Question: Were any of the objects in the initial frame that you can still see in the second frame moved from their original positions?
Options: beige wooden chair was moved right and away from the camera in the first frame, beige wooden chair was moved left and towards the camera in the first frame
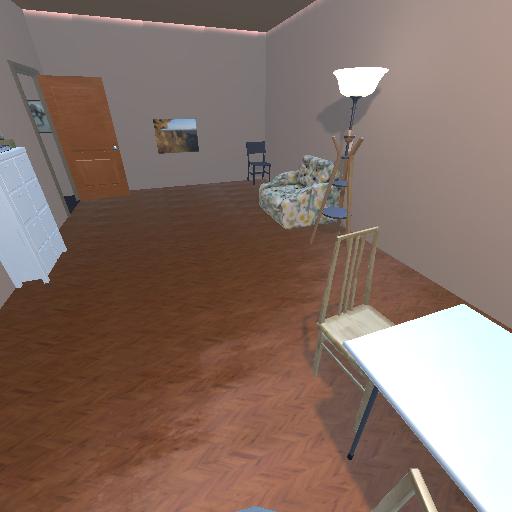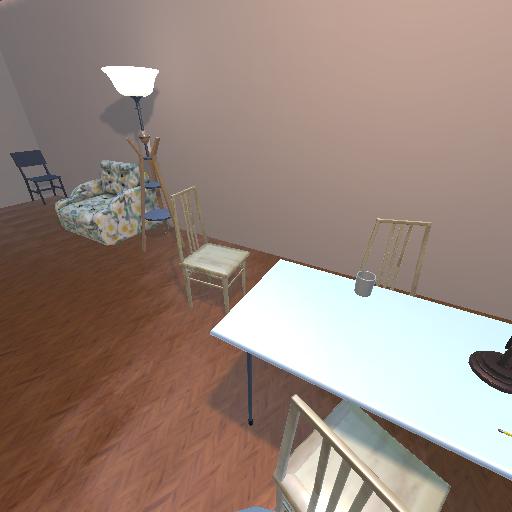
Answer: beige wooden chair was moved right and away from the camera in the first frame